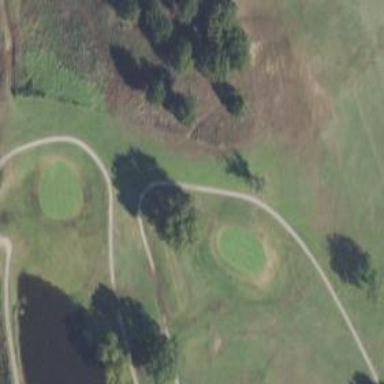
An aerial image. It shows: View of golf hole.